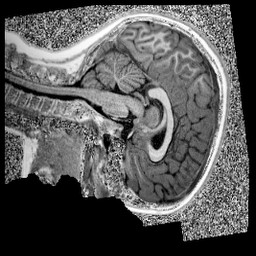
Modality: UNIT1
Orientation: sagittal
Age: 10
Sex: female
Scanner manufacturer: siemens
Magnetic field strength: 3 T
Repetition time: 4 s
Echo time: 0.00299 s